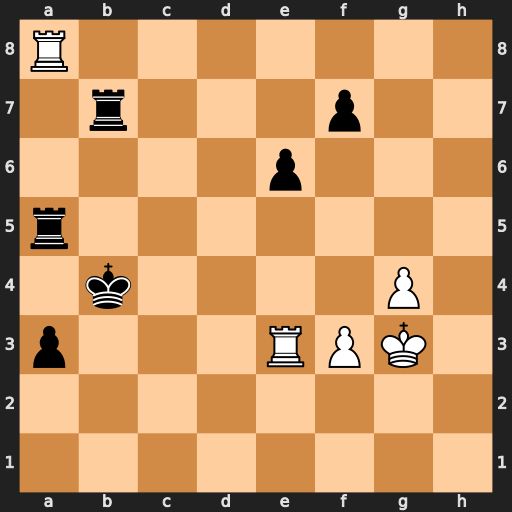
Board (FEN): R7/1r3p2/4p3/r7/1k4P1/p3RPK1/8/8
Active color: w
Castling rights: -
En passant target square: -
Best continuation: Re4+ Kb3 Rxa5